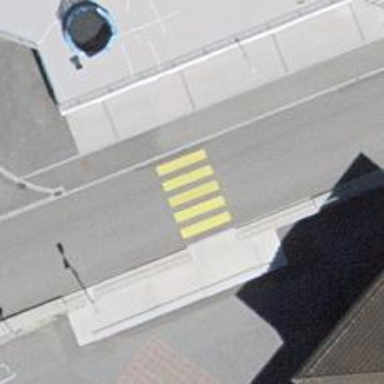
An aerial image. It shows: Uncontrolled zebra crossing on the road.